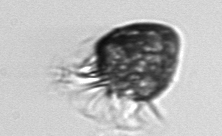
Label: Ciliophora